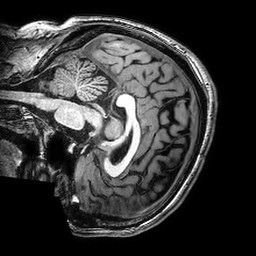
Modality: T1w
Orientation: sagittal
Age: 33
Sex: male
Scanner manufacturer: philips
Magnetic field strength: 3 T
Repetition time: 0.008417 s
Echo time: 0.00389 s